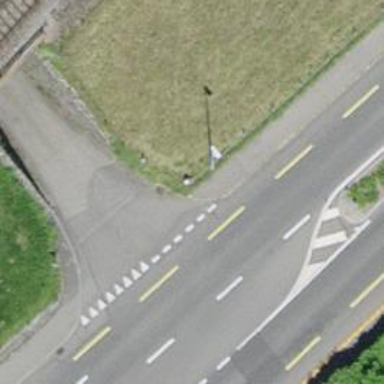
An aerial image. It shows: Unmarked road crossing.